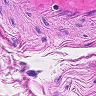
Metastatic tissue present: no